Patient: sex F, age 75
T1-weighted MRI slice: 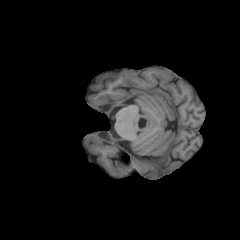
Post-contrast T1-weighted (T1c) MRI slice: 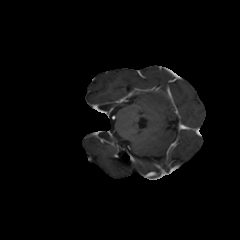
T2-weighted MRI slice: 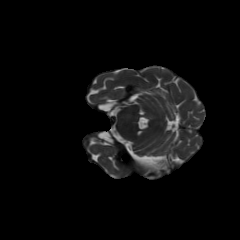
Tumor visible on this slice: no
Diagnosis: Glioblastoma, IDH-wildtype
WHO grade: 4